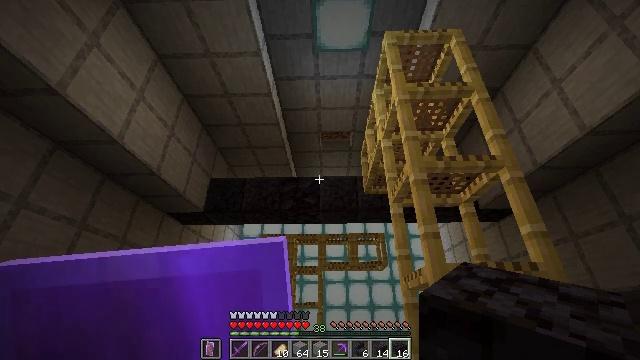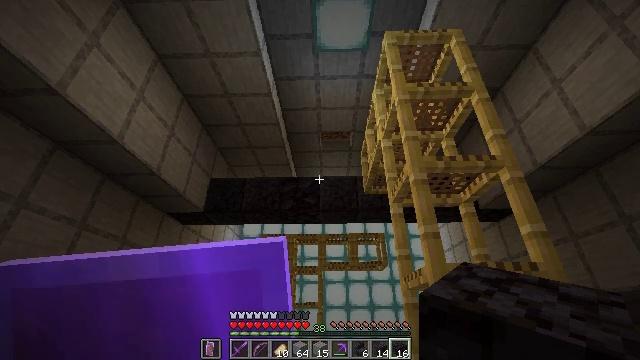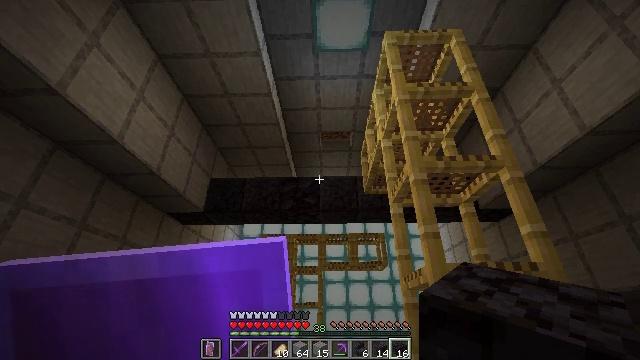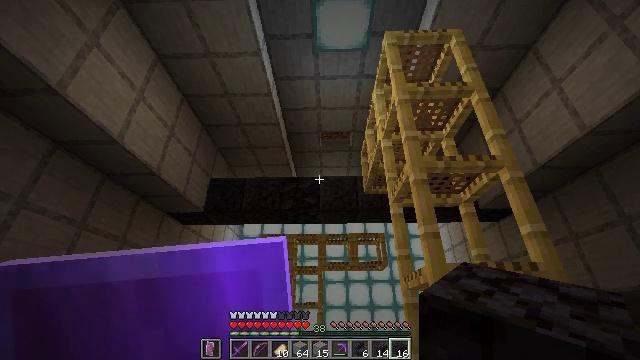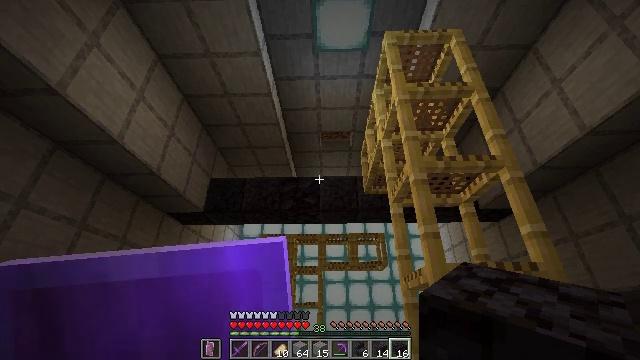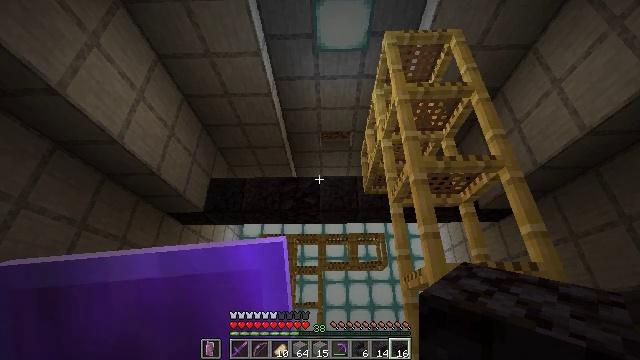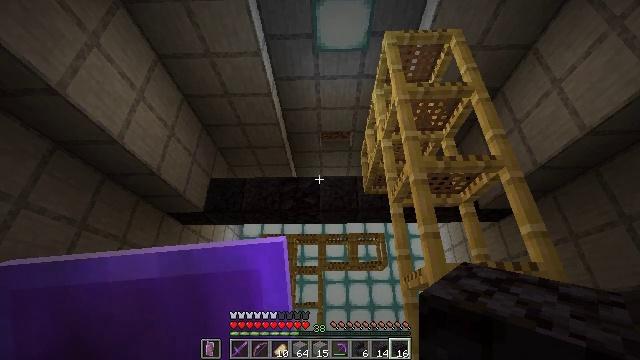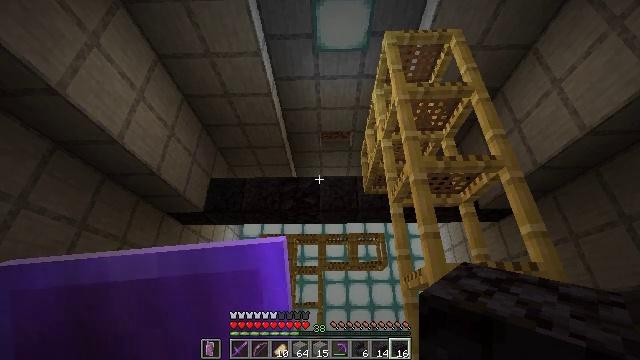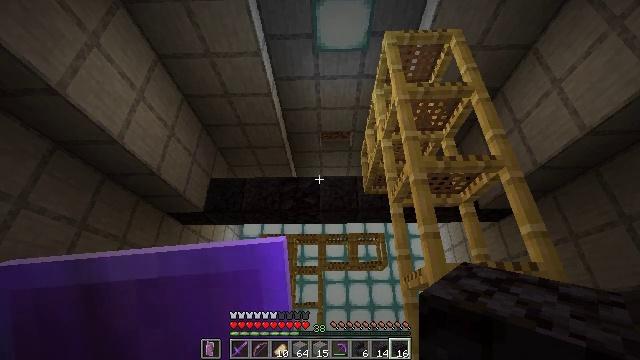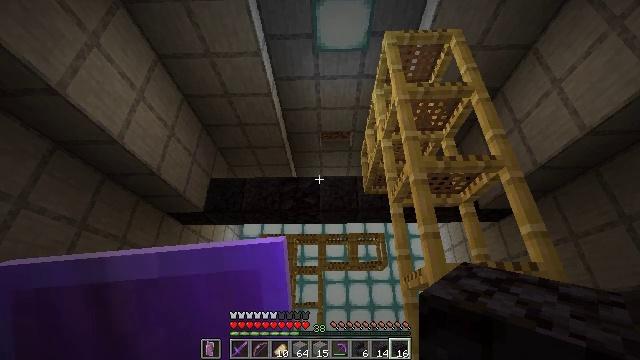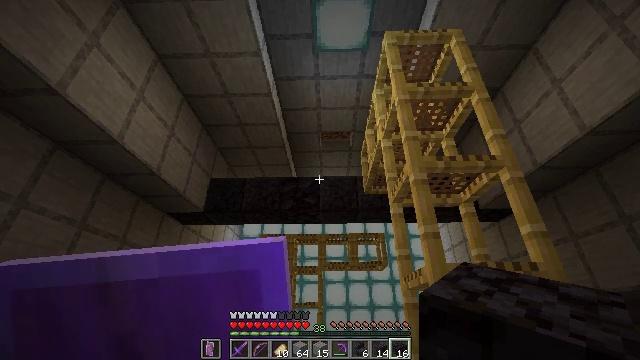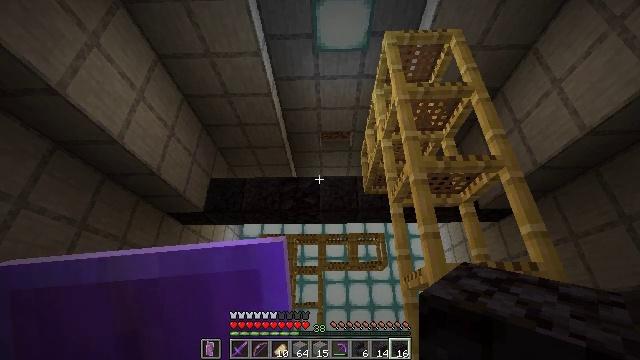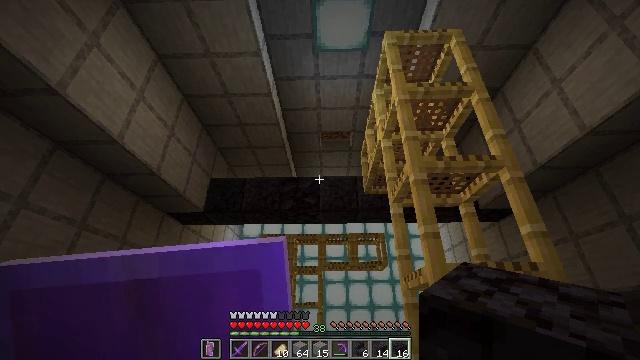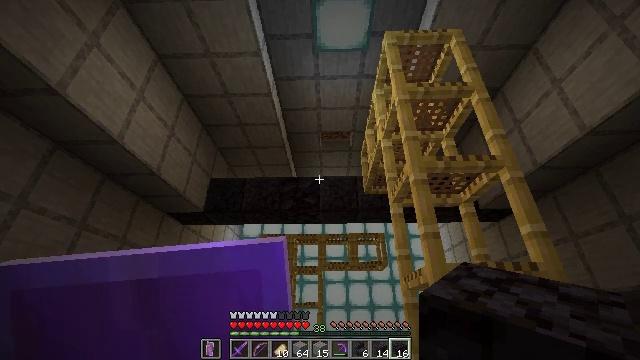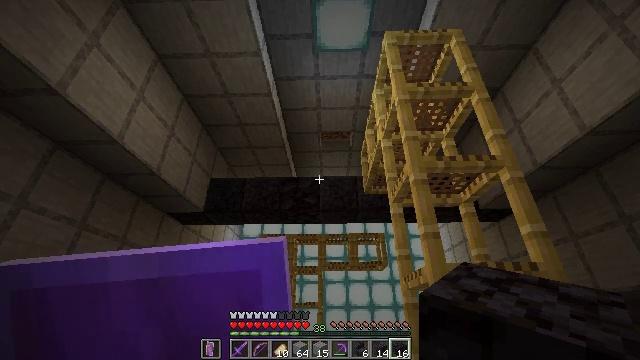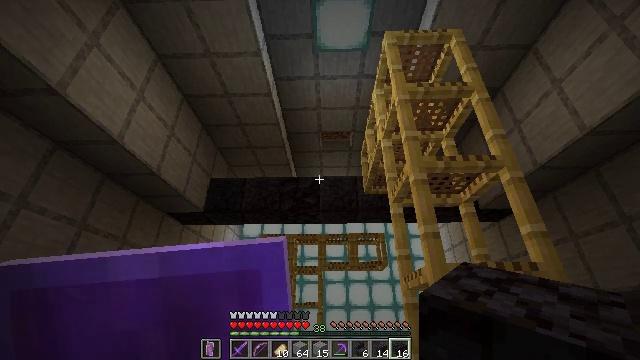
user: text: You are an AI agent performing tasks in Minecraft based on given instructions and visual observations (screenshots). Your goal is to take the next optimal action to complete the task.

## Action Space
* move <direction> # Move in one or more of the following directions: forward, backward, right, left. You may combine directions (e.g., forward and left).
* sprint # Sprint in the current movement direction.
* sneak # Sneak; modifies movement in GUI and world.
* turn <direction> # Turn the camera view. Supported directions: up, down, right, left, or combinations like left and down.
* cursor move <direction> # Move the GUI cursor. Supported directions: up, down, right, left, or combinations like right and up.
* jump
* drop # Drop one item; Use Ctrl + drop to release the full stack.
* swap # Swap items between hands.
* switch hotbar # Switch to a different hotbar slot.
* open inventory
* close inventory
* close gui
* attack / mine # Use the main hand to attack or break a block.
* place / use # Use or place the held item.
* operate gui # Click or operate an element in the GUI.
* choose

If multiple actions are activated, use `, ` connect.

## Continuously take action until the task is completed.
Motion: motion action
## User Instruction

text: Collect polished blackstone from structures.
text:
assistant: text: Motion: no_op
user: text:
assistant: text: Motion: no_op
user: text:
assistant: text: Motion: no_op
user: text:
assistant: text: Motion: no_op
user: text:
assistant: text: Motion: no_op
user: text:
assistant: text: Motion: no_op
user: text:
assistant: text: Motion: no_op
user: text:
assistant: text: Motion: no_op
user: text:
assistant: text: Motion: no_op
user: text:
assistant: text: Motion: no_op
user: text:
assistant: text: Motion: no_op
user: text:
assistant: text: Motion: no_op
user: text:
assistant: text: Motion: no_op
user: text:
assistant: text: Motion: no_op
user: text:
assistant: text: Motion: no_op
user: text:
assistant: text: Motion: no_op
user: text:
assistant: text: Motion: no_op
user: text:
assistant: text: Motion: no_op
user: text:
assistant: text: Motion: no_op
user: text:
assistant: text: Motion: no_op
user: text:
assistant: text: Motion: no_op
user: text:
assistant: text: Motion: no_op
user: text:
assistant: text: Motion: no_op
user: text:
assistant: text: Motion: no_op
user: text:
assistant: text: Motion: no_op
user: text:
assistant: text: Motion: no_op
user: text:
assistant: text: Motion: no_op
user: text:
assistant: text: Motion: no_op
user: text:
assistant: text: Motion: no_op
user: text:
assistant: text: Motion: no_op